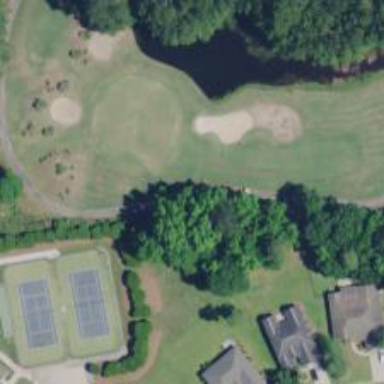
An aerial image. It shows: Path designated for golf carts.